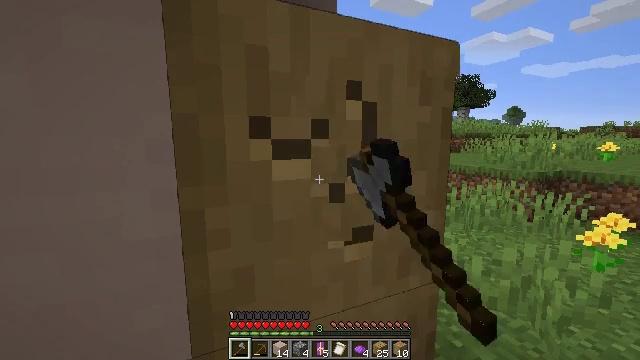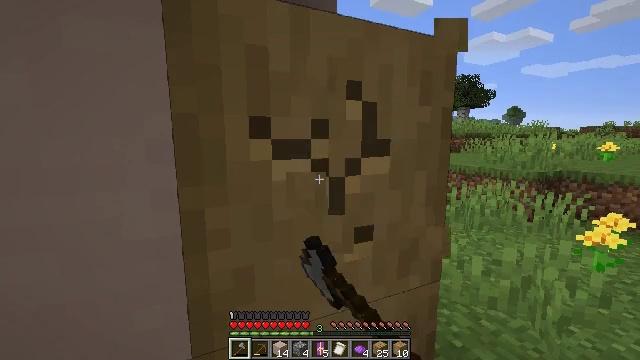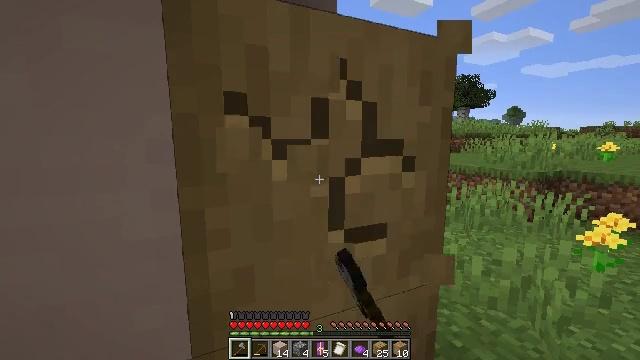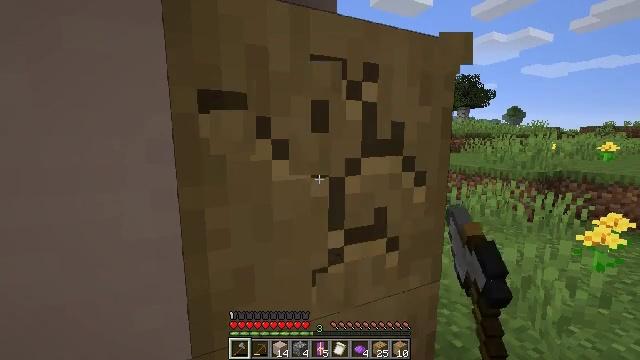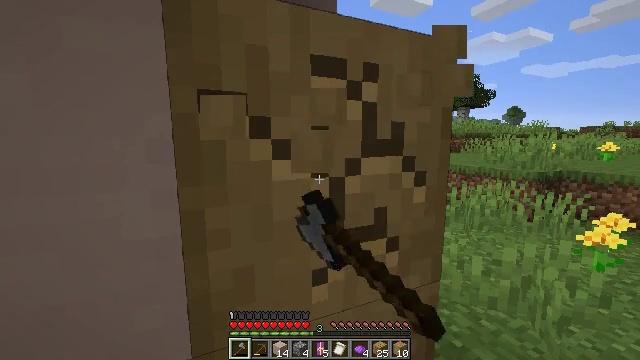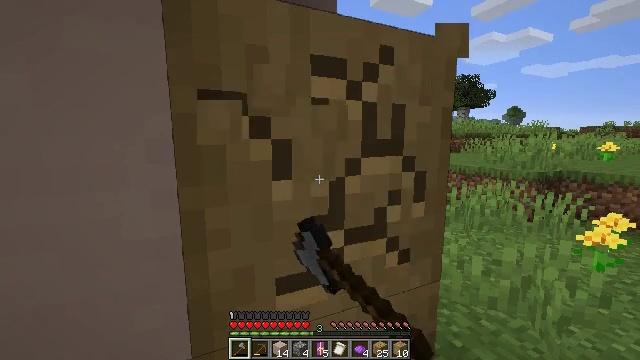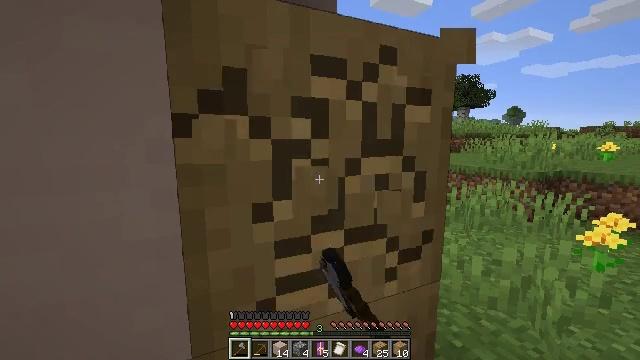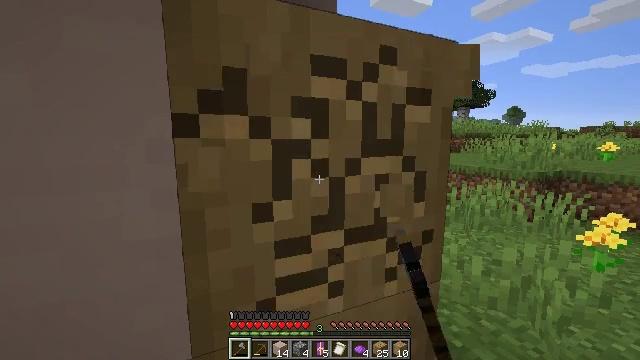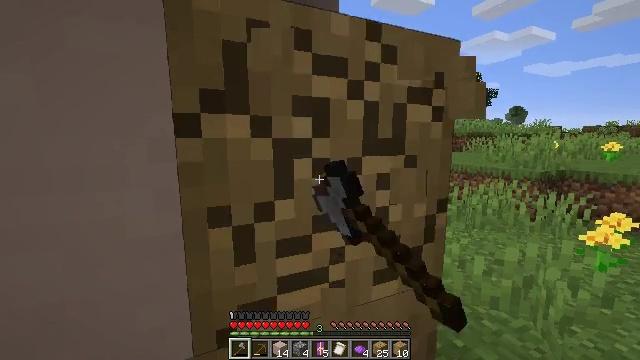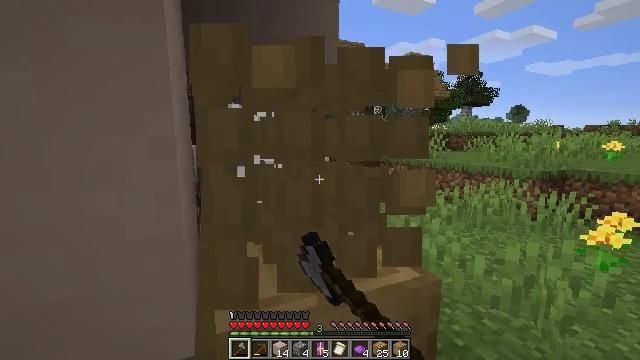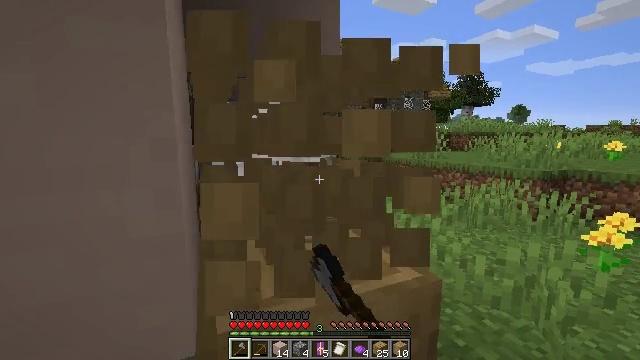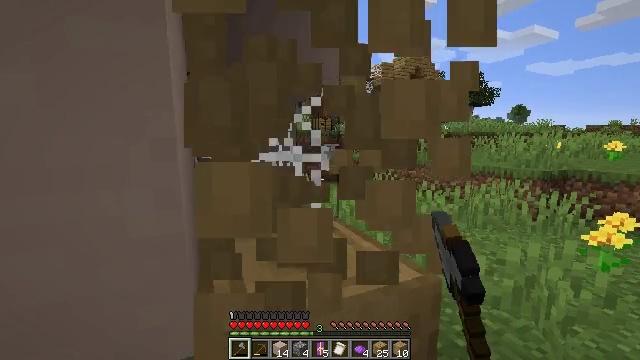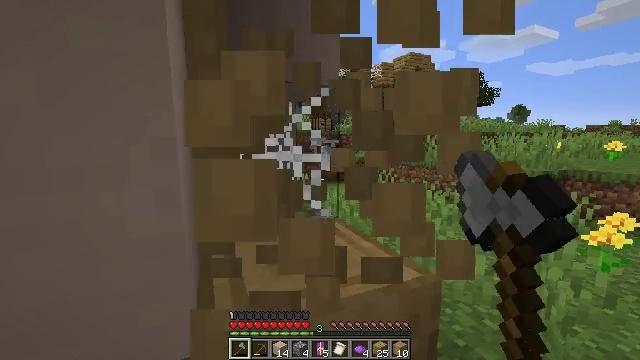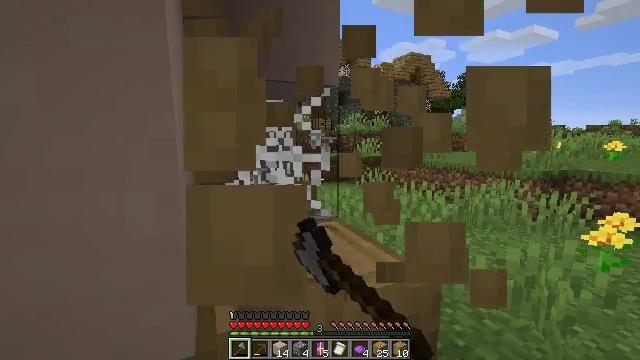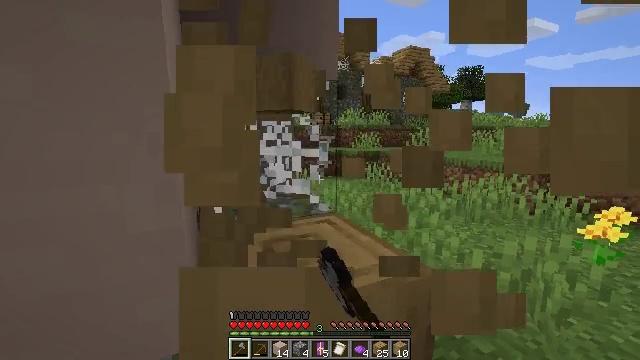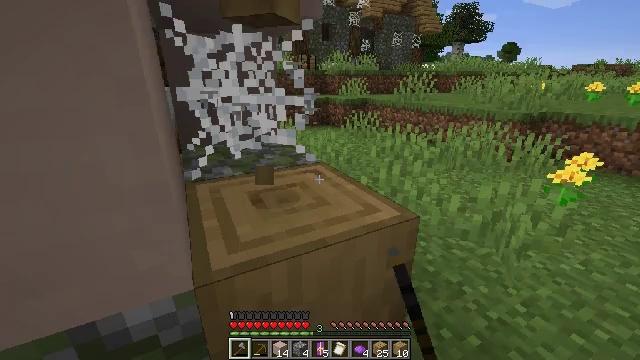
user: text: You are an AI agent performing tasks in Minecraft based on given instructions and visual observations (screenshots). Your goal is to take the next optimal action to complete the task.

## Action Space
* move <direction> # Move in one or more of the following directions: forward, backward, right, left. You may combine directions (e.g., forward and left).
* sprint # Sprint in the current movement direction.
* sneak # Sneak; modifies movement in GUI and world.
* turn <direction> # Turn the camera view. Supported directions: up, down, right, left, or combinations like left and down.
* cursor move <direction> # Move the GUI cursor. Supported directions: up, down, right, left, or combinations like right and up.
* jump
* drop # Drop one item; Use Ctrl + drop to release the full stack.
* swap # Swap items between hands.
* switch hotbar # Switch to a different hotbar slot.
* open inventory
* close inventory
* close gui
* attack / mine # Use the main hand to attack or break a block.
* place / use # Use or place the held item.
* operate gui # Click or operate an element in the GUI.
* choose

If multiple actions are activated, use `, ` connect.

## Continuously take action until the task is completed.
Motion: motion action
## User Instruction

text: Attack the stripped oak log to collect it.
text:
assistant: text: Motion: attack / mine
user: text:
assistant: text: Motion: attack / mine
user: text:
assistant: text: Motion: attack / mine
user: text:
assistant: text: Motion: attack / mine
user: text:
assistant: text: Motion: attack / mine
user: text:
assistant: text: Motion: attack / mine
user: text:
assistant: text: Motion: attack / mine
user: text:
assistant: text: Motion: attack / mine
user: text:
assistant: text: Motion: attack / mine
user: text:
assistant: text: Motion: attack / mine
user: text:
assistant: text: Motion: attack / mine
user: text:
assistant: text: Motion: attack / mine
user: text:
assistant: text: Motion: attack / mine
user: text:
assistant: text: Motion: turn down, attack / mine
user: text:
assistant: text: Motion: turn right and down, attack / mine
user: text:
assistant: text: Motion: turn right and down, attack / mine
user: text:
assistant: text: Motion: turn down, attack / mine
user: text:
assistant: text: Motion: attack / mine
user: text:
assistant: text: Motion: attack / mine
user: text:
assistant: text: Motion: attack / mine
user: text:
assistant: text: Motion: attack / mine
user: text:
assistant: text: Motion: attack / mine
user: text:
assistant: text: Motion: attack / mine
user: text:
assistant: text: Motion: turn down, attack / mine
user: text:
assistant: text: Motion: attack / mine
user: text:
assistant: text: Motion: attack / mine
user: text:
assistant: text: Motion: attack / mine
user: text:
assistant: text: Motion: attack / mine
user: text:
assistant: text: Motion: attack / mine
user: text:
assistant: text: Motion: attack / mine